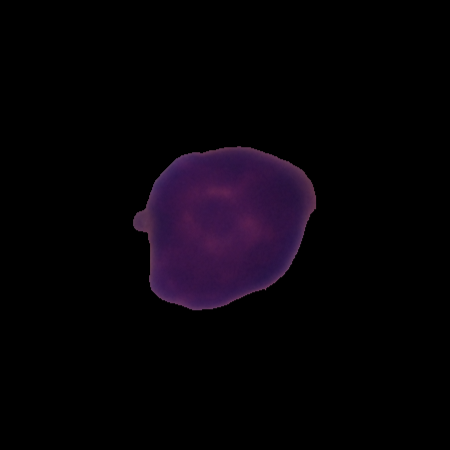
Label: healthy